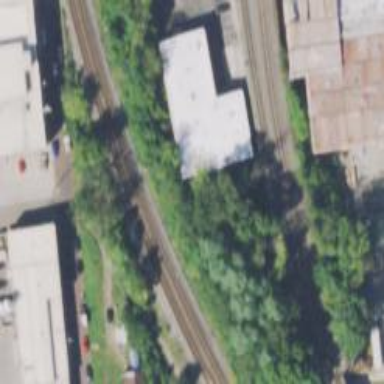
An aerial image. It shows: Railway tracks on embankment.